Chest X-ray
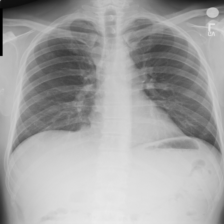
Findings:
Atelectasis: negative
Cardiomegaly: negative
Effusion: negative
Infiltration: negative
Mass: negative
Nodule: negative
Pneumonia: negative
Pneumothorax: negative
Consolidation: negative
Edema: negative
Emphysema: negative
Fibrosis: negative
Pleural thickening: negative
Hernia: negative